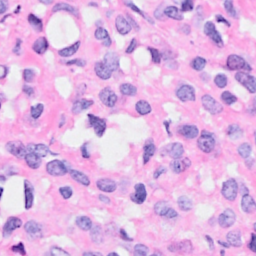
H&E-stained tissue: Breast